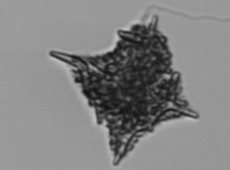
Label: Dictyocha